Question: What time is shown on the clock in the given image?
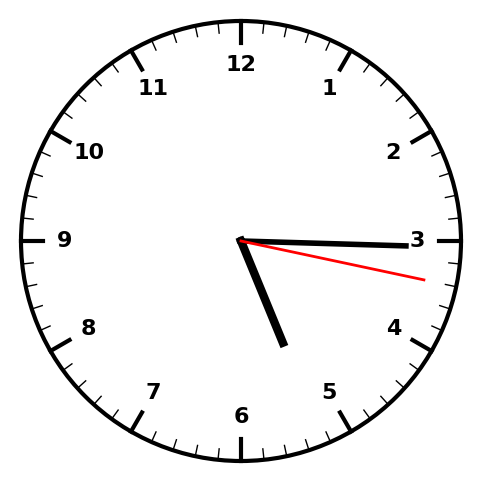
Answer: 05:15:17